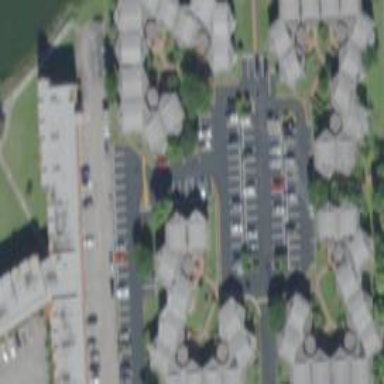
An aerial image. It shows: Image showing building with apartments.